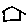
Label: house